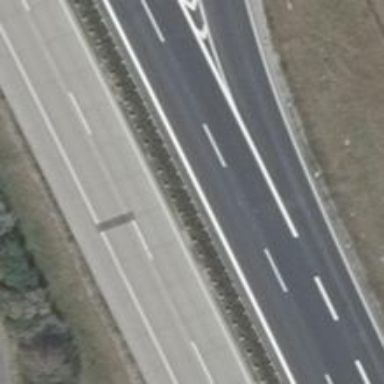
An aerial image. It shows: Motorway junction.